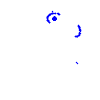
Particle: kaon